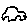
Label: car